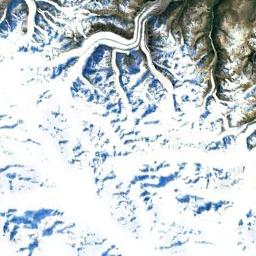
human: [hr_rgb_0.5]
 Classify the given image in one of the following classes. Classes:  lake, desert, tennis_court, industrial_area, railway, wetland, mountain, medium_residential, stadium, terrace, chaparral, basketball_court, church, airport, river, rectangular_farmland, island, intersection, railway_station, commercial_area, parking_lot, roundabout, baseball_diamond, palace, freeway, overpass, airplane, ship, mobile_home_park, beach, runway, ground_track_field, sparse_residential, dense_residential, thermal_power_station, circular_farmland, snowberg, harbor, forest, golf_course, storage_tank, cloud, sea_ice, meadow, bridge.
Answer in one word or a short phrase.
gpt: snowberg